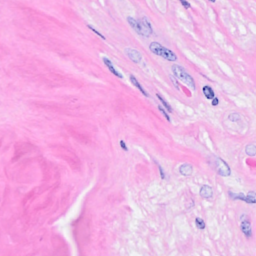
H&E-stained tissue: Breast